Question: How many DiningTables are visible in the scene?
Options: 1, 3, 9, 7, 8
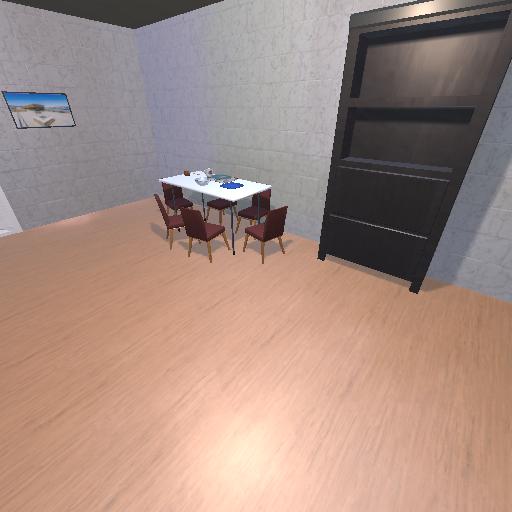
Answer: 1